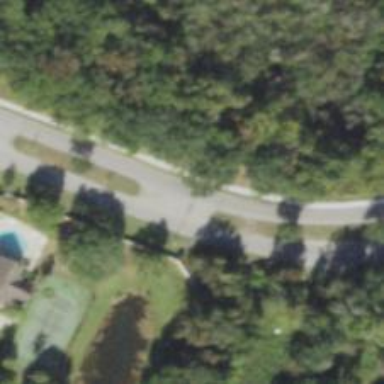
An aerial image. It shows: Asphalt road that is classified as tertiary link.